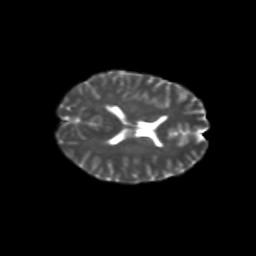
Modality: T2w
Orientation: axial
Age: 24
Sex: female
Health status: healthy
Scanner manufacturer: siemens
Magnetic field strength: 3 T
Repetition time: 10.8 s
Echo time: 0.082 s